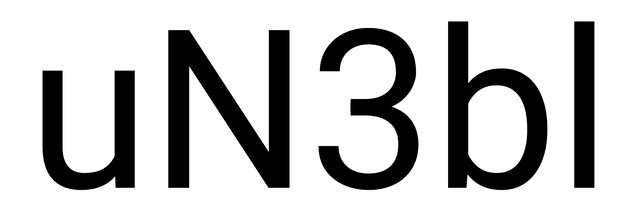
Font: Roboto_Regular